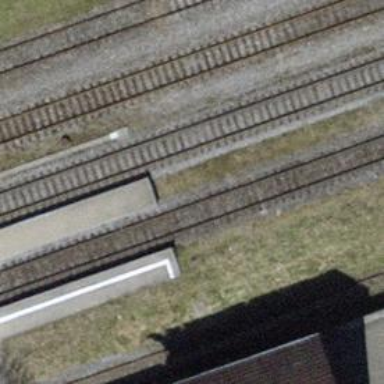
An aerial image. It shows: Platform edge at railway station.